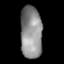
Tissue: lung
Cell type: T cells
Senescence score: 0.1951
Nuclear area (px): 1105
Mean DAPI intensity: 142.056